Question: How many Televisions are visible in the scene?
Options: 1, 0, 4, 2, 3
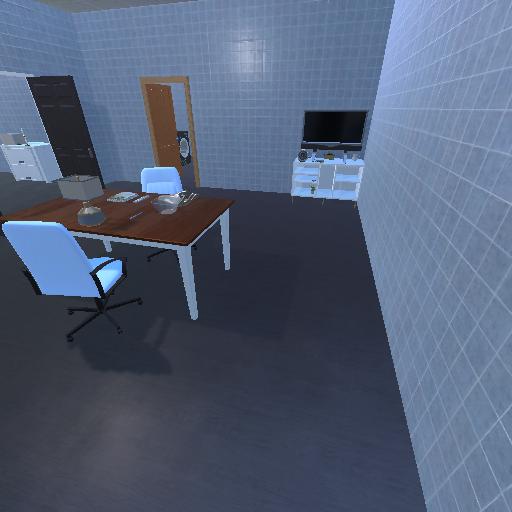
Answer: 1